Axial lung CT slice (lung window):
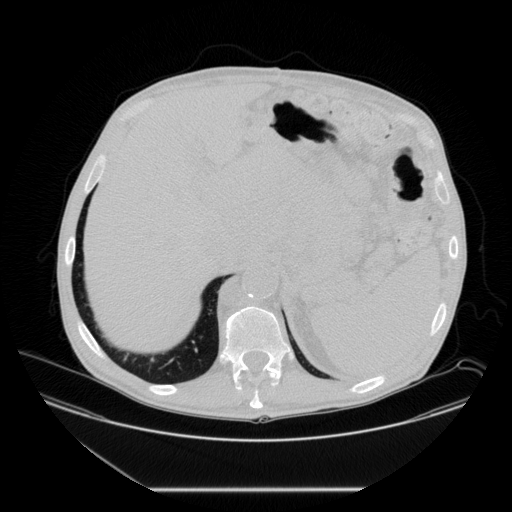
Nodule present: no